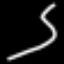
Label: squiggle